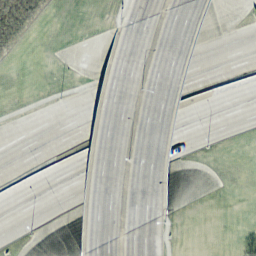
Label: overpass